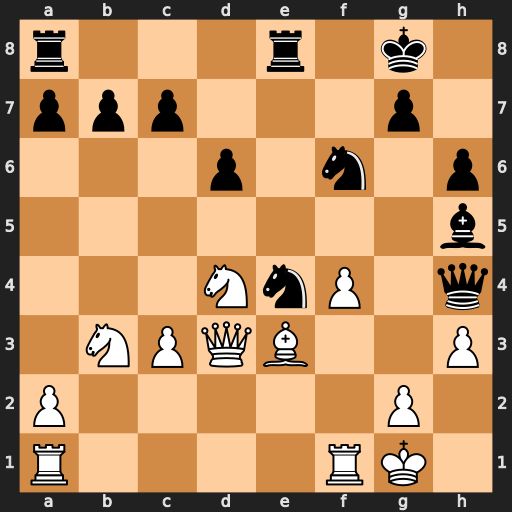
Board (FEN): r3r1k1/ppp3p1/3p1n1p/7b/3NnP1q/1NPQB2P/P5P1/R4RK1
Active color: w
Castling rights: -
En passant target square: -
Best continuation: Nf5 Be2 Qxe2